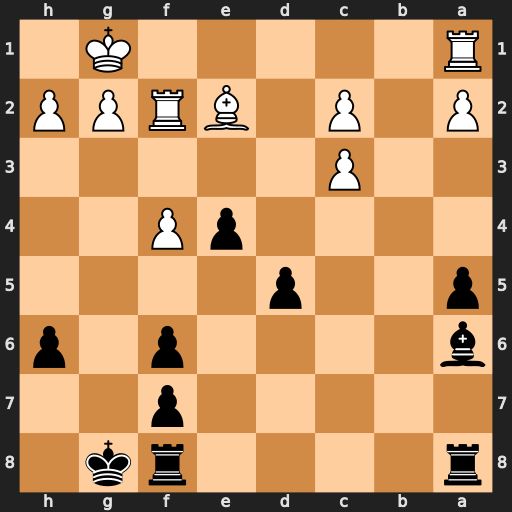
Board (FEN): r4rk1/5p2/b4p1p/p2p4/4pP2/2P5/P1P1BRPP/R5K1
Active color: b
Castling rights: -
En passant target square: -
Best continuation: e3 Rf3 Bxe2